【题型】解答题　【知识点】平面几何　【难度】easy
已知：在梯形 $ABCD$ 中, $AD // BC$, $BD \perp AD$, 点 $E$ 在边 $AD$ 上(点 $E$ 不与点 $A, D$ 重合), 点 $F$ 在边 $CD$ 上, 且 $\angle ABD = \angle EBF = \angle C$。

(1) 求证：$\frac{AB}{BD} = \frac{BE}{BF}$；

(2) 连接 $EF$, 与 $BD$ 交于点 $G$, 如果 $BG = EG$, 求证：四边形 $BEDF$ 为等腰梯形。
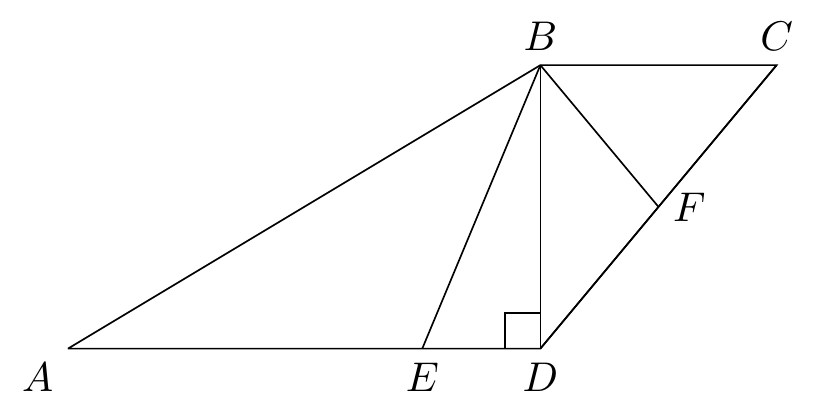
【解答】
解：(1)证明：$\because \angle ABD = \angle EBF = \angle C$,

$\therefore \angle ABD - \angle EBD = \angle EBF - \angle EBD$,

$\therefore \angle ABE = \angle DBF$,

$\because AD // BC$, $BD \perp AD$,

$\therefore \angle CBD = \angle BDA$,

$\therefore \angle A = \angle BDF$,

$\therefore \triangle ABE \sim \triangle BDF$,

$\therefore \frac{AB}{BD} = \frac{BE}{BF}$；

(2)证明：根据题意如下图：

$\because BG = EG$,

$\therefore \angle GEB = \angle GBE$,

$\because \angle ABD = \angle EBF = \angle C$, $\angle BED = \angle A + \angle ABE$,

$\therefore \angle A = \angle BDF$, $\angle ABE = \angle DBF$,

$\therefore \angle FDB = \angle DBE$,

$\therefore DF // BE$,

$\therefore$ 四边形 $BEDF$ 为梯形,

$\therefore \angle BED = \angle EBF$,

$\therefore DE = BF$,

$\therefore$ 四边形 $BEDF$ 为等腰梯形。
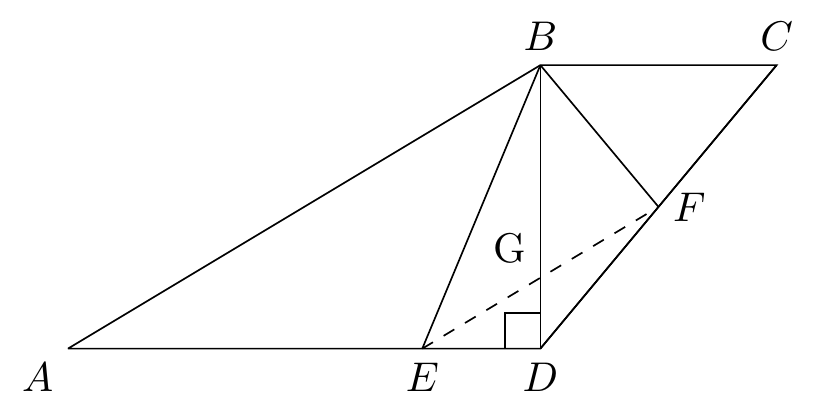